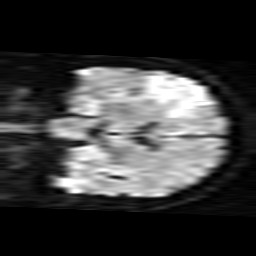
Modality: TRACE
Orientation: coronal
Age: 60
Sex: male
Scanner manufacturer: philips
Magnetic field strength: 1.5 T
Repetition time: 4.682 s
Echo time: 0.07833 s